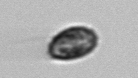
Label: Pseudochattonella_farcimen